Field crop: maize
Growth stage: 2
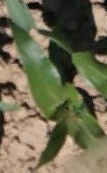
Species: maize